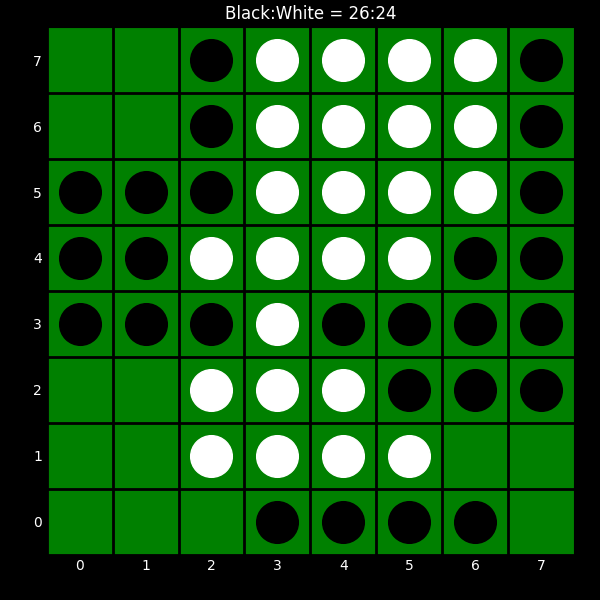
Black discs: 26
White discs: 24